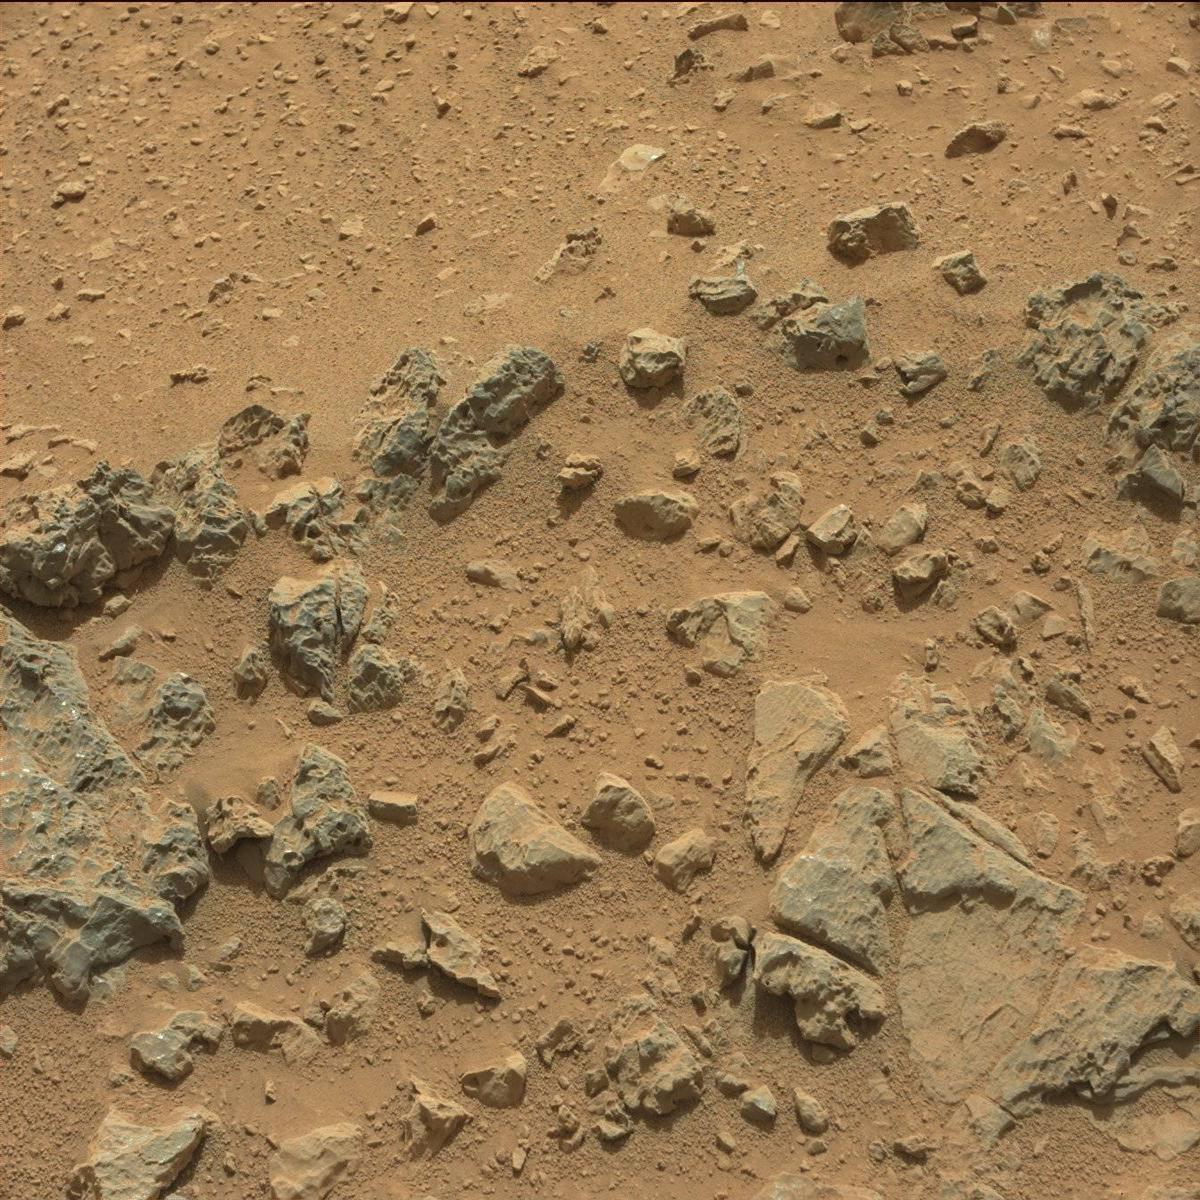
Terrain classes present: Bedrock, Sand / Soil